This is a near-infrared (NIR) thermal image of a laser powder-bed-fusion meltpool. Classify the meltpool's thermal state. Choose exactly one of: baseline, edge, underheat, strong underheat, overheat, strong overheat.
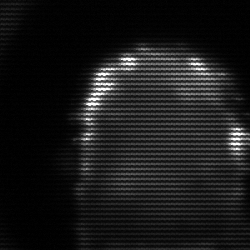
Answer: baseline